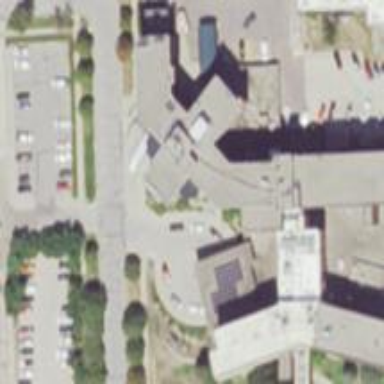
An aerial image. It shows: Hospital building.